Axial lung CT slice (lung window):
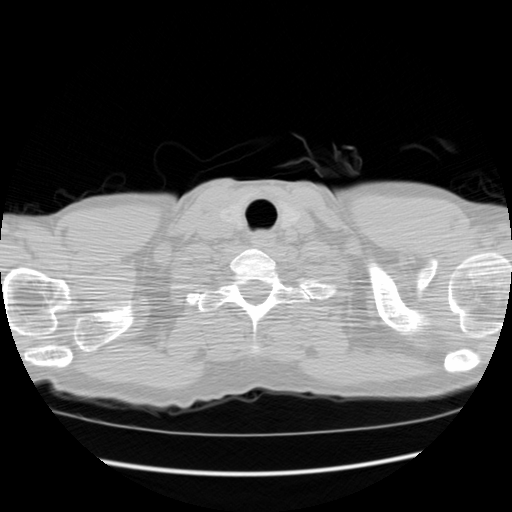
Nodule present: no